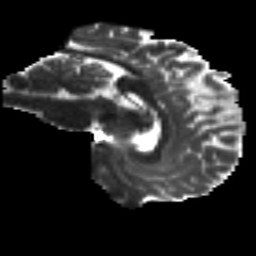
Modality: T2w
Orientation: sagittal
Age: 28
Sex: male
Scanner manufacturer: siemens
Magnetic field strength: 3 T
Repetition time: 8.8 s
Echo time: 0.085 s